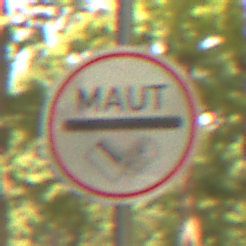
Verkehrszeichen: MautflichtigeStrecke
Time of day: Midday
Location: Outdoor (Nature)
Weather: PartlyCloudy
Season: NotSpecified
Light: Natural